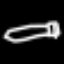
Label: pencil